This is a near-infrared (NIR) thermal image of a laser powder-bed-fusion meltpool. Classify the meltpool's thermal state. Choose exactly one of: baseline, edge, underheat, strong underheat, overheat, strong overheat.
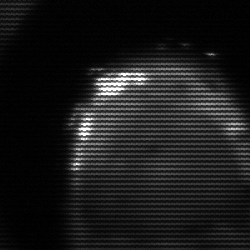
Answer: edge